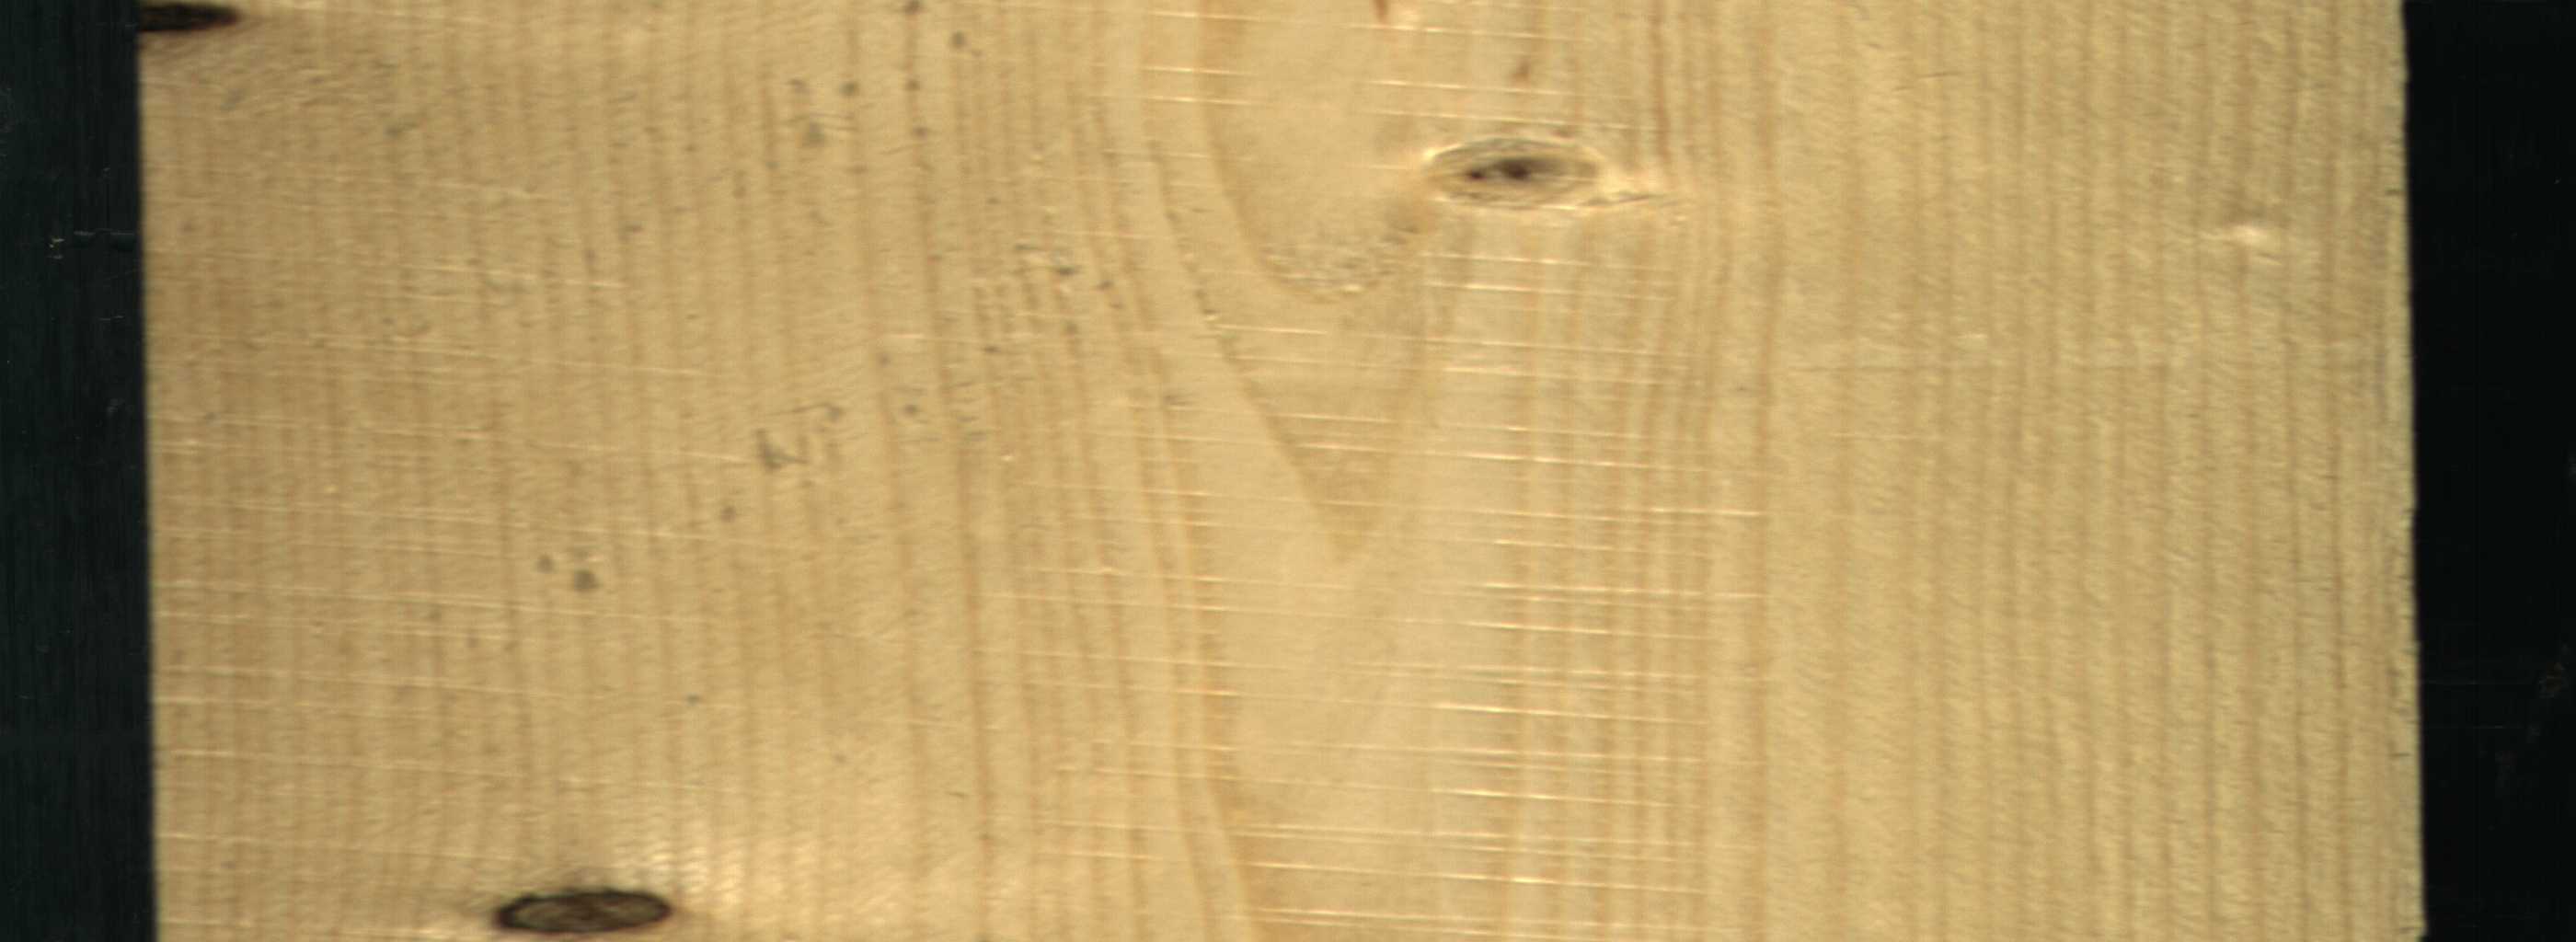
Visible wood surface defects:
Knot_missing
Dead_Knot
Live_Knot